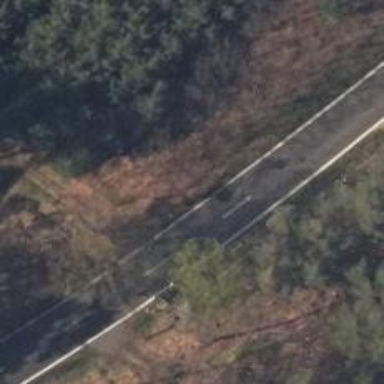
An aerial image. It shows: Secondary road with asphalt surface.